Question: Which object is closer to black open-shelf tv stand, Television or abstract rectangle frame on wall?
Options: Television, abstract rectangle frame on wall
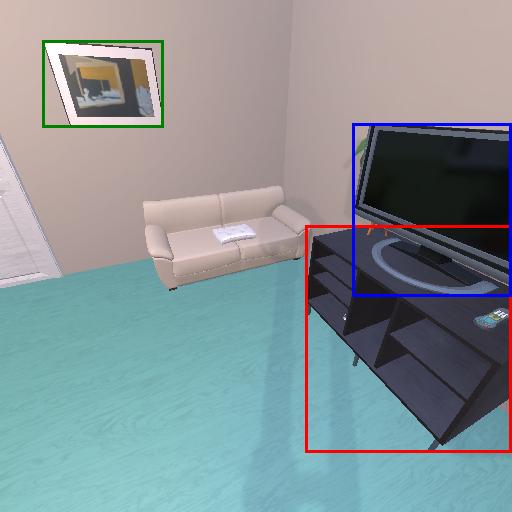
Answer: Television